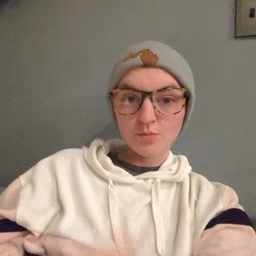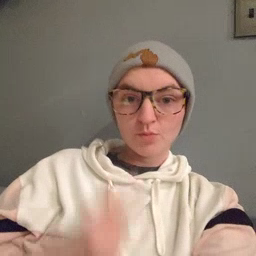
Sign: green